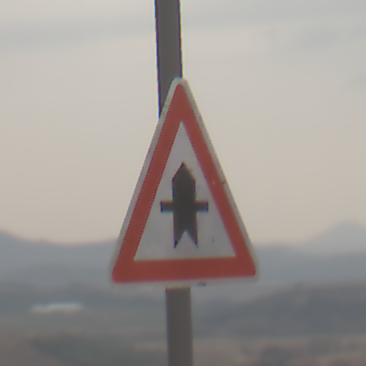
Verkehrszeichen: Vorfahrt
Umgebung: Outdoor, Nature
Tageszeit: MorningAfternoon
Wetter: Overcast
Licht: Natural
Jahreszeit: NotSpecified
Kontrast: LowContrast